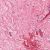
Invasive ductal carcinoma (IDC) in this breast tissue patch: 0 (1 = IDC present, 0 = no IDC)